Interaction volume radius: 5 \u00c5
Interaction volume height: 20 \u00c5
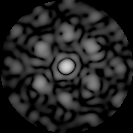
Disorder parameter: 0.621